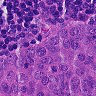
Metastatic tissue present: yes